Interaction volume radius: 5 \u00c5
Interaction volume height: 15 \u00c5
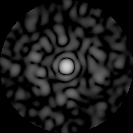
Disorder parameter: 0.8195